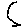
Label: moon